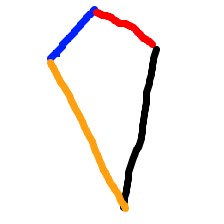
Shape: kite